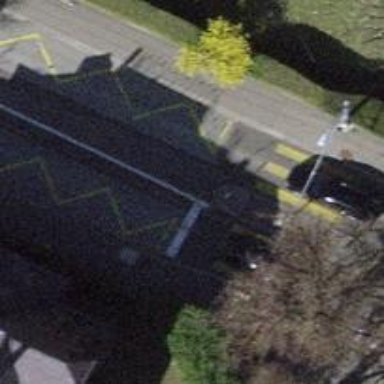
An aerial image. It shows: Trolleybus stop position for public transport.